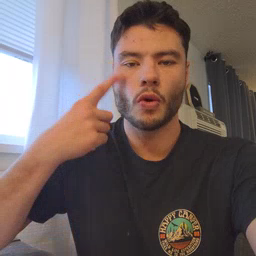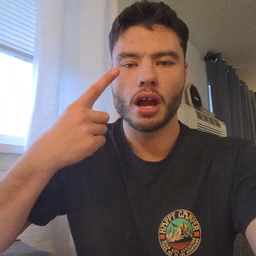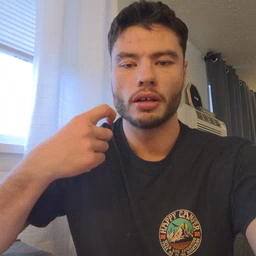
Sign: cry